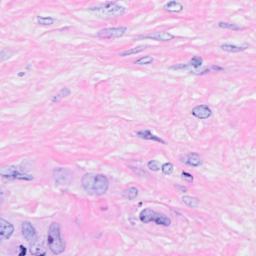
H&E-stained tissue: Breast